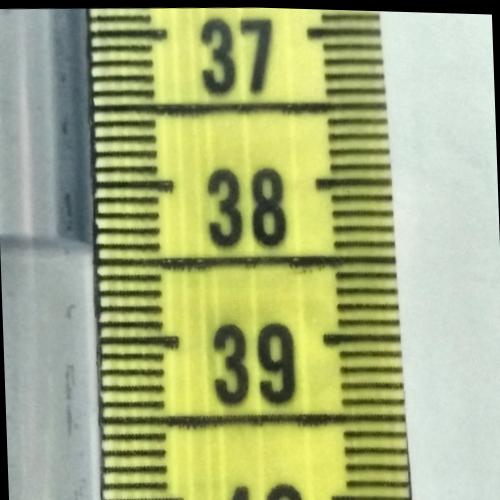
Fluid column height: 38.4 cm